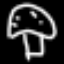
Label: mushroom